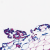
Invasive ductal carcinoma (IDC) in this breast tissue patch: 0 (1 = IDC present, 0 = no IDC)